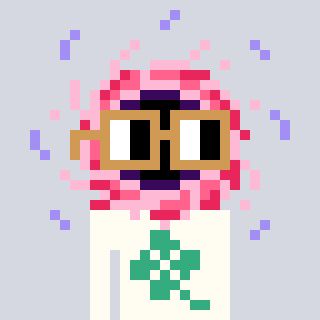
a pixel art character with square brown glasses, a blackhole-shaped head and a grayscale-colored body on a cool background